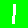
Digit: 1